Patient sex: M
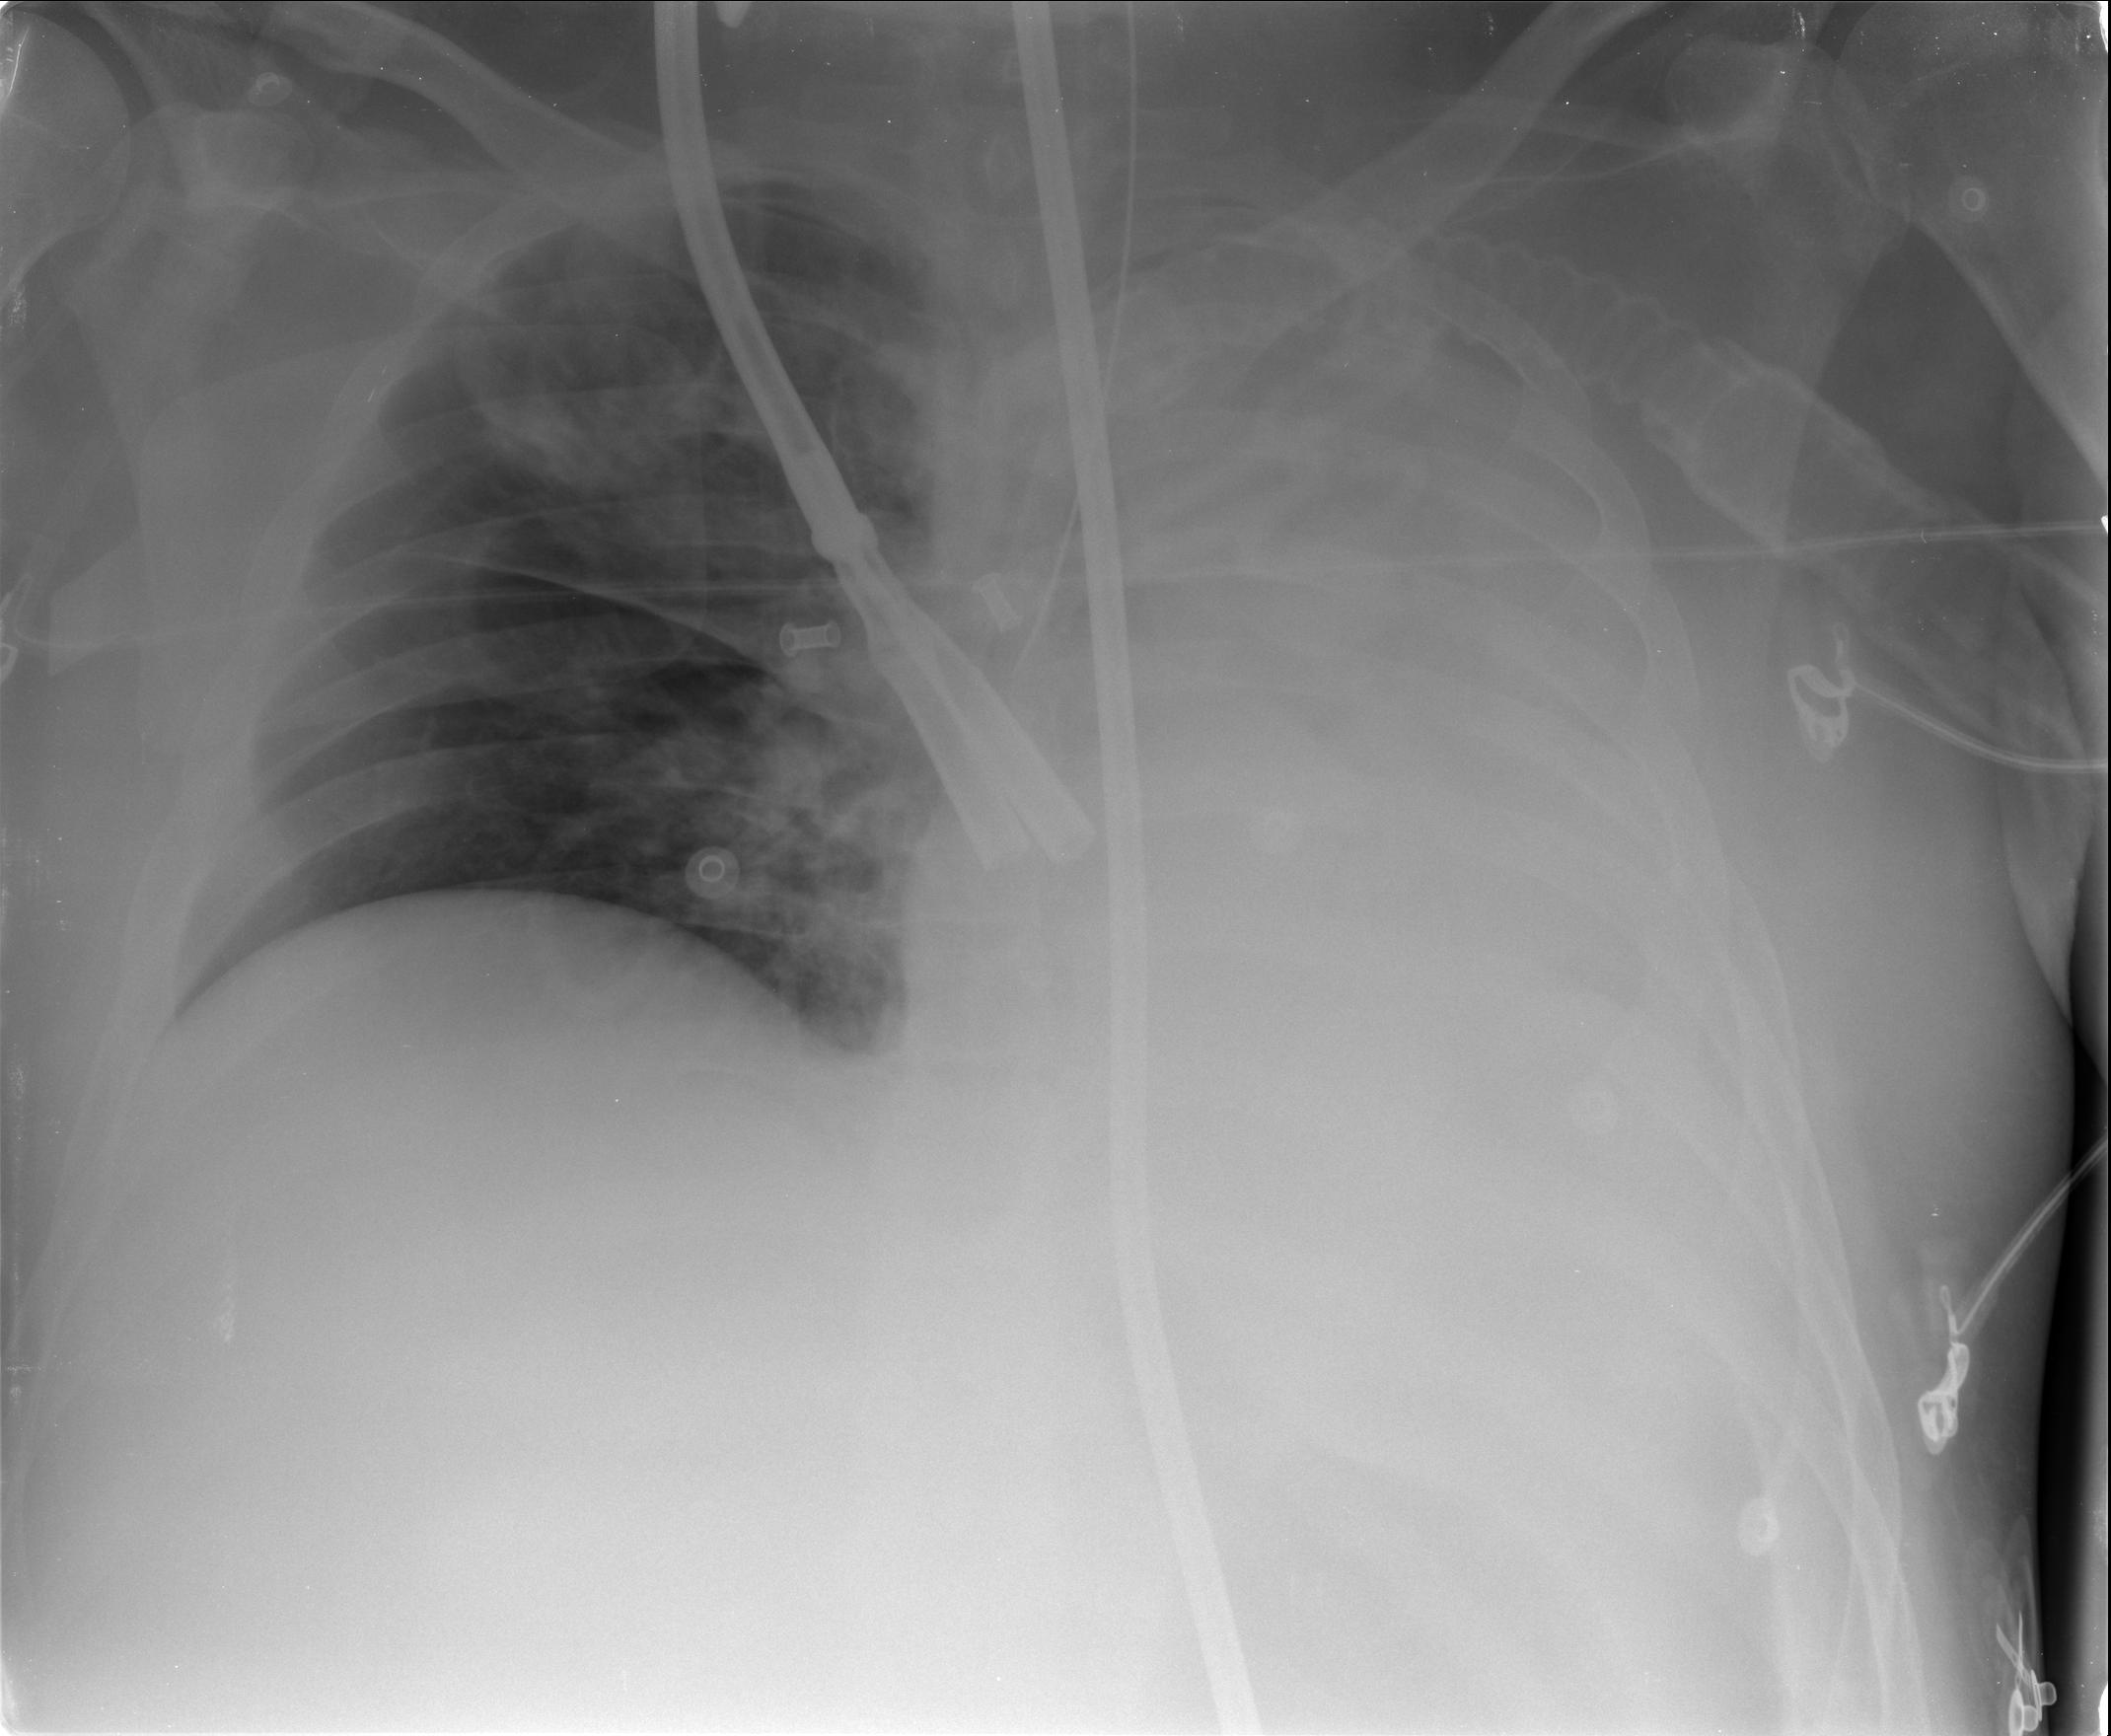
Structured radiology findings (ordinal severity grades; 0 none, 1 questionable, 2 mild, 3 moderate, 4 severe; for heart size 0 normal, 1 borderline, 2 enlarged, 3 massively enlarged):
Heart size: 0
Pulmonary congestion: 0
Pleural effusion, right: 0
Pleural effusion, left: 1
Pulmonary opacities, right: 1
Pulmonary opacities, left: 0
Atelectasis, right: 2
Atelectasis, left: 4